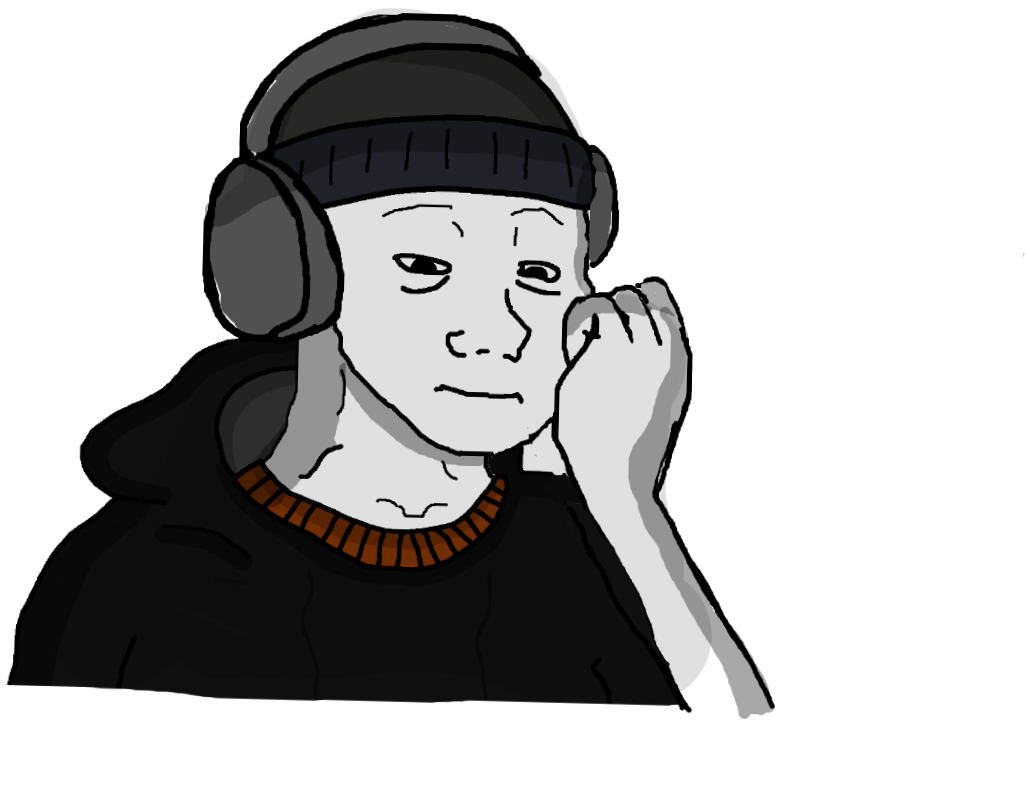
Label: 5_Doomer